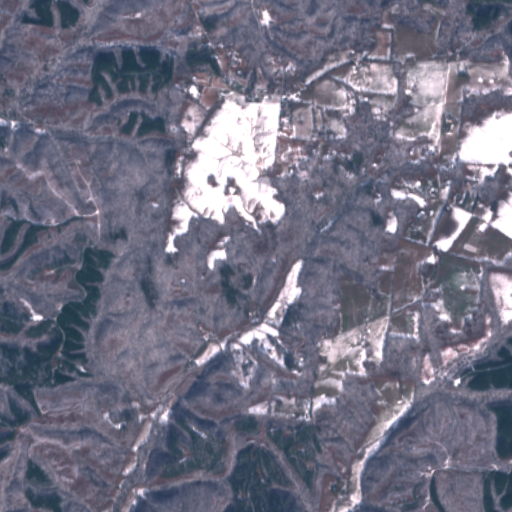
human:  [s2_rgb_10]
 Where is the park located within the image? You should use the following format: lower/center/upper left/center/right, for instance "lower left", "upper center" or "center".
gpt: The park is located in the upper center of the image.
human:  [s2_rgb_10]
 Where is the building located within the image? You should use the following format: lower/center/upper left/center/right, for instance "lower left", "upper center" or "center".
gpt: There is no building in the image.